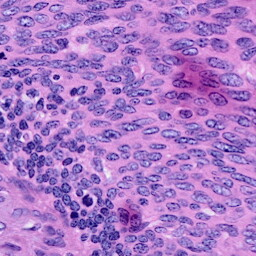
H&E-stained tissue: Cervix